Question: On the image below, i have a module 'datastore' as part of the 'IdeaProjects' project.
For display purposes, the name of the project is irrelevant for me. Is there a way i can chose to not display it?

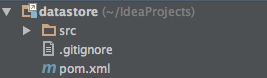
Answer: Folder name can be hidden if you switch to the view. It's not ideal as you might want to see other files as well, but I'm afraid it's the only way right now.
You are welcome to <URL>.